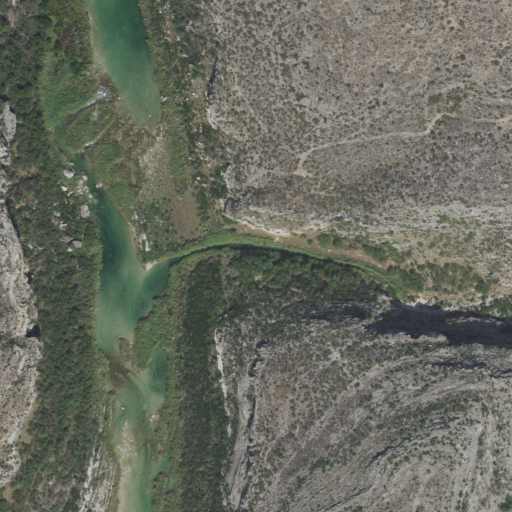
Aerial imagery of valley in Texas named Shackelford Canyon containing shrub, open water, and woody wetlands